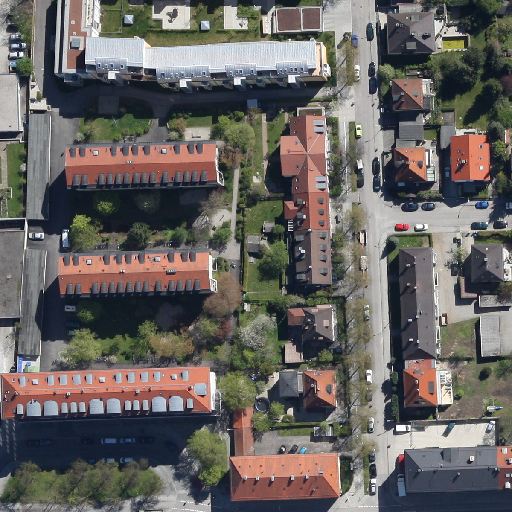
Referring expression: vehicle driving on the road